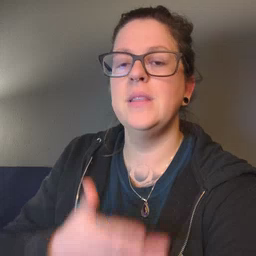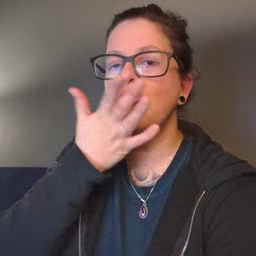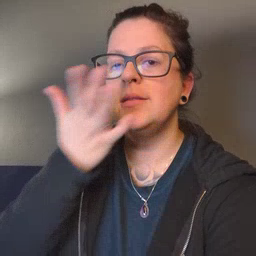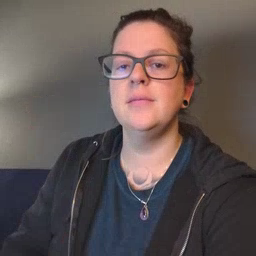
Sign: grass